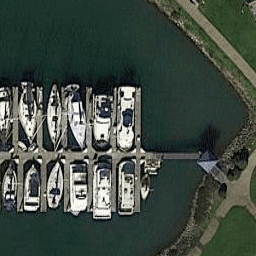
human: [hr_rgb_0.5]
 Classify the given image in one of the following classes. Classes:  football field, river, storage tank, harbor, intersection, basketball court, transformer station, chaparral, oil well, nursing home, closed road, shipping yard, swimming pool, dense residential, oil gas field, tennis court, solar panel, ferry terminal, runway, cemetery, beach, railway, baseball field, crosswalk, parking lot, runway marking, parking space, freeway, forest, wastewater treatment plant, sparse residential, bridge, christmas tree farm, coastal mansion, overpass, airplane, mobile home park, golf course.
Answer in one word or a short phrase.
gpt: harbor